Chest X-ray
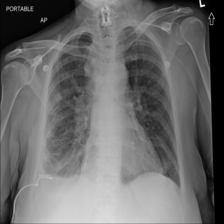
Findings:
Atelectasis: negative
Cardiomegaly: negative
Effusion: negative
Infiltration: negative
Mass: positive
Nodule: negative
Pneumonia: negative
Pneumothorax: negative
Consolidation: negative
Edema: negative
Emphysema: negative
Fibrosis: negative
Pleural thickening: negative
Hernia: negative